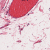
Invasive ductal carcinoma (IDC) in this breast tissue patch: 0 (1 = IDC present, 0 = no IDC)